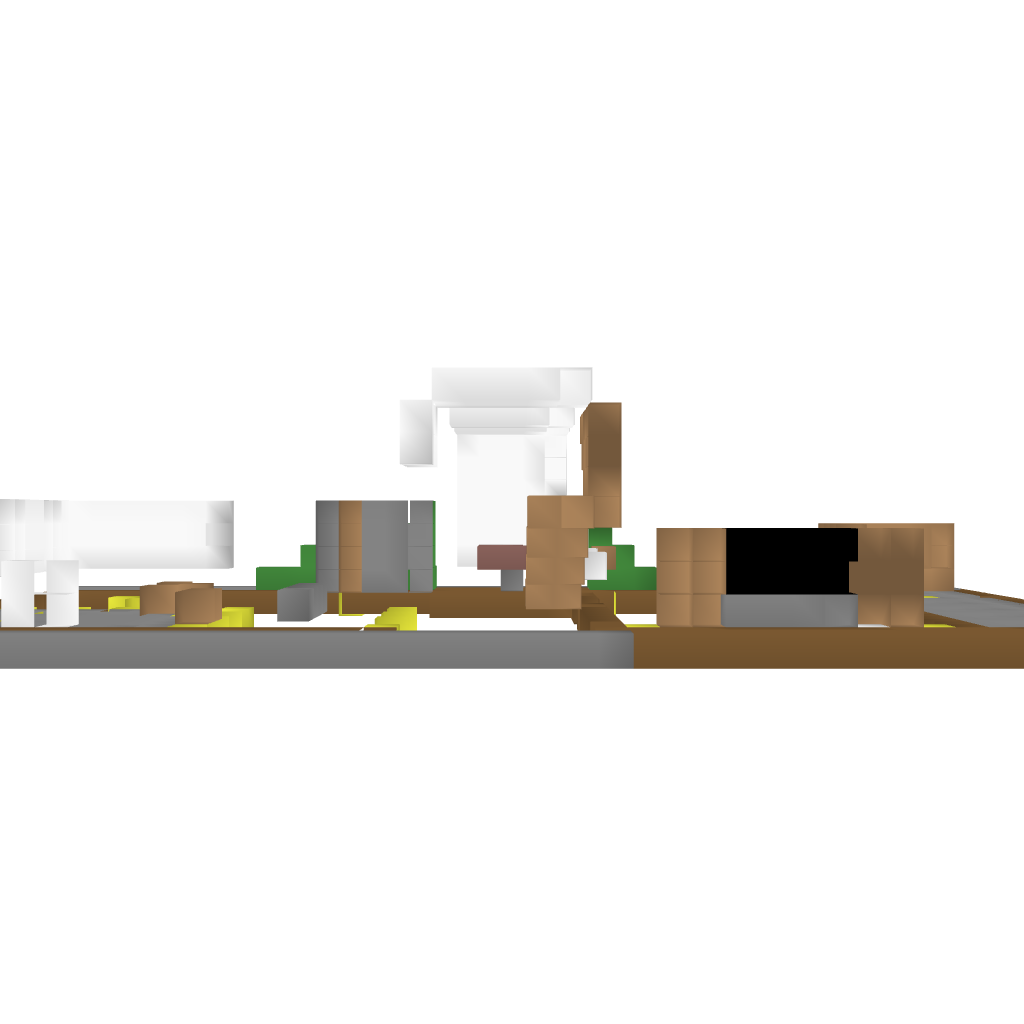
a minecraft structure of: modern house bad low quality